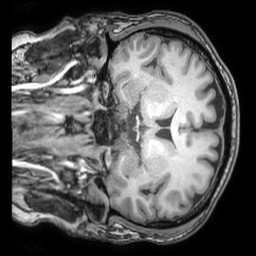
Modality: T1w
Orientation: coronal
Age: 35
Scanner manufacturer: philips
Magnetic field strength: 3 T
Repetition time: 0.007 s
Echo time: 0.003501 s